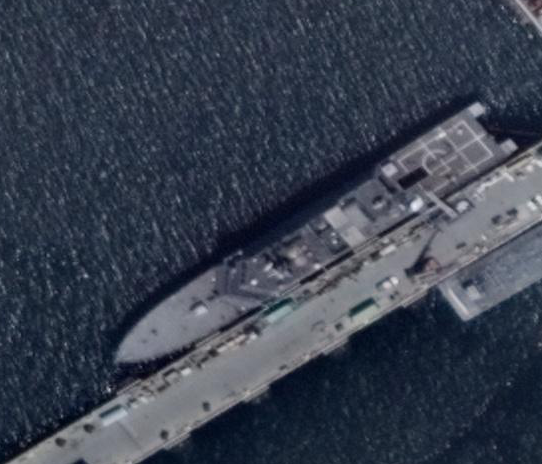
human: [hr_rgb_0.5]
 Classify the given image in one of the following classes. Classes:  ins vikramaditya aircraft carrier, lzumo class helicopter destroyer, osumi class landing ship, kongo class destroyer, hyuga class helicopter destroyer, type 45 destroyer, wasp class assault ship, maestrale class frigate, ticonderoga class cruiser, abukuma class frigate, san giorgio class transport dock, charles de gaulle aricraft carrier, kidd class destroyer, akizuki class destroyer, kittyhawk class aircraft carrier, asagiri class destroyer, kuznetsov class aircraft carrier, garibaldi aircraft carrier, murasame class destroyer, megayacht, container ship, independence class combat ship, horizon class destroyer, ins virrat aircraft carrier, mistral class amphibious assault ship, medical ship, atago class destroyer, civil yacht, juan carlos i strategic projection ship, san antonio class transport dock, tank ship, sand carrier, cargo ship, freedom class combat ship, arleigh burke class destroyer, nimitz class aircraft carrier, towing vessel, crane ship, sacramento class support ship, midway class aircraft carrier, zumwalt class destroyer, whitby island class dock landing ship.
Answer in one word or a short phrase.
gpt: Freedom class combat ship